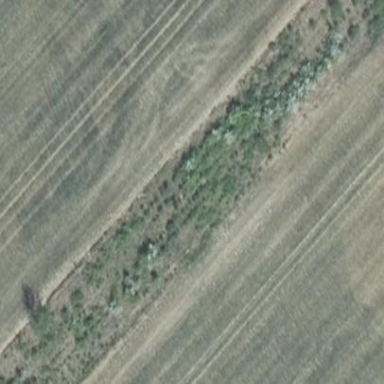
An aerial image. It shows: Fence surrounding patch of scrubland.